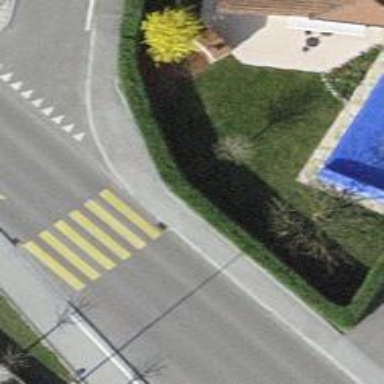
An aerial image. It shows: Sidewalk along the footway.